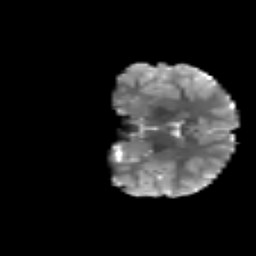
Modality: T2w
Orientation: coronal
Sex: male
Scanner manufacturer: siemens
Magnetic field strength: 3 T
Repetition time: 5 s
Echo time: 0.071 s